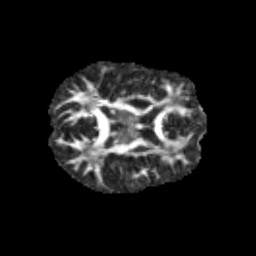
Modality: FA
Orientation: axial
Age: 11
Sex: male
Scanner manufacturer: siemens
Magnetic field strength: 3 T
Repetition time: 3.8 s
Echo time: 0.07 s